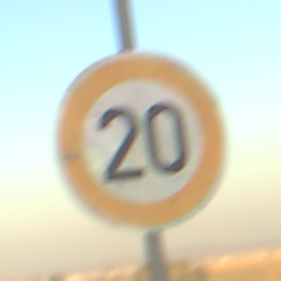
Verkehrszeichen: Geschwindigkeit20
Umgebung: Outdoor, Nature
Tageszeit: SunriseSunset
Wetter: Clear
Licht: Natural
Jahreszeit: NotSpecified
Kontrast: LowContrast